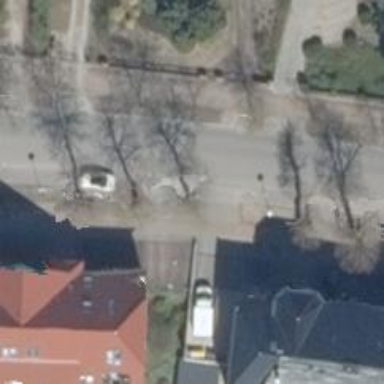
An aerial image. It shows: Residential road with asphalt surface. There is cycle track on the left side.